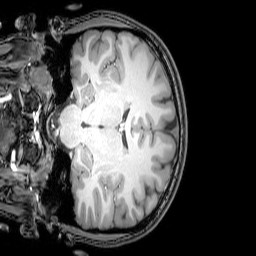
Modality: T1w
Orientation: coronal
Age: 20
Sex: female
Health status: healthy
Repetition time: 0.081 s
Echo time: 0.037 s